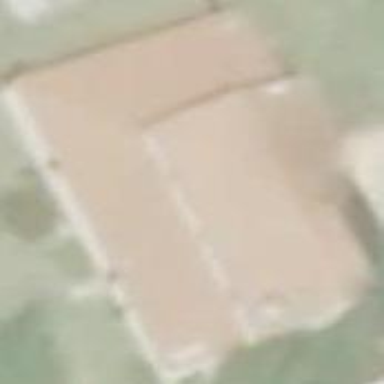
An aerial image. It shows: Simple house.